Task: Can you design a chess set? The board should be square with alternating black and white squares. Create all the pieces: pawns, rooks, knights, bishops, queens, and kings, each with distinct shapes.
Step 1643:
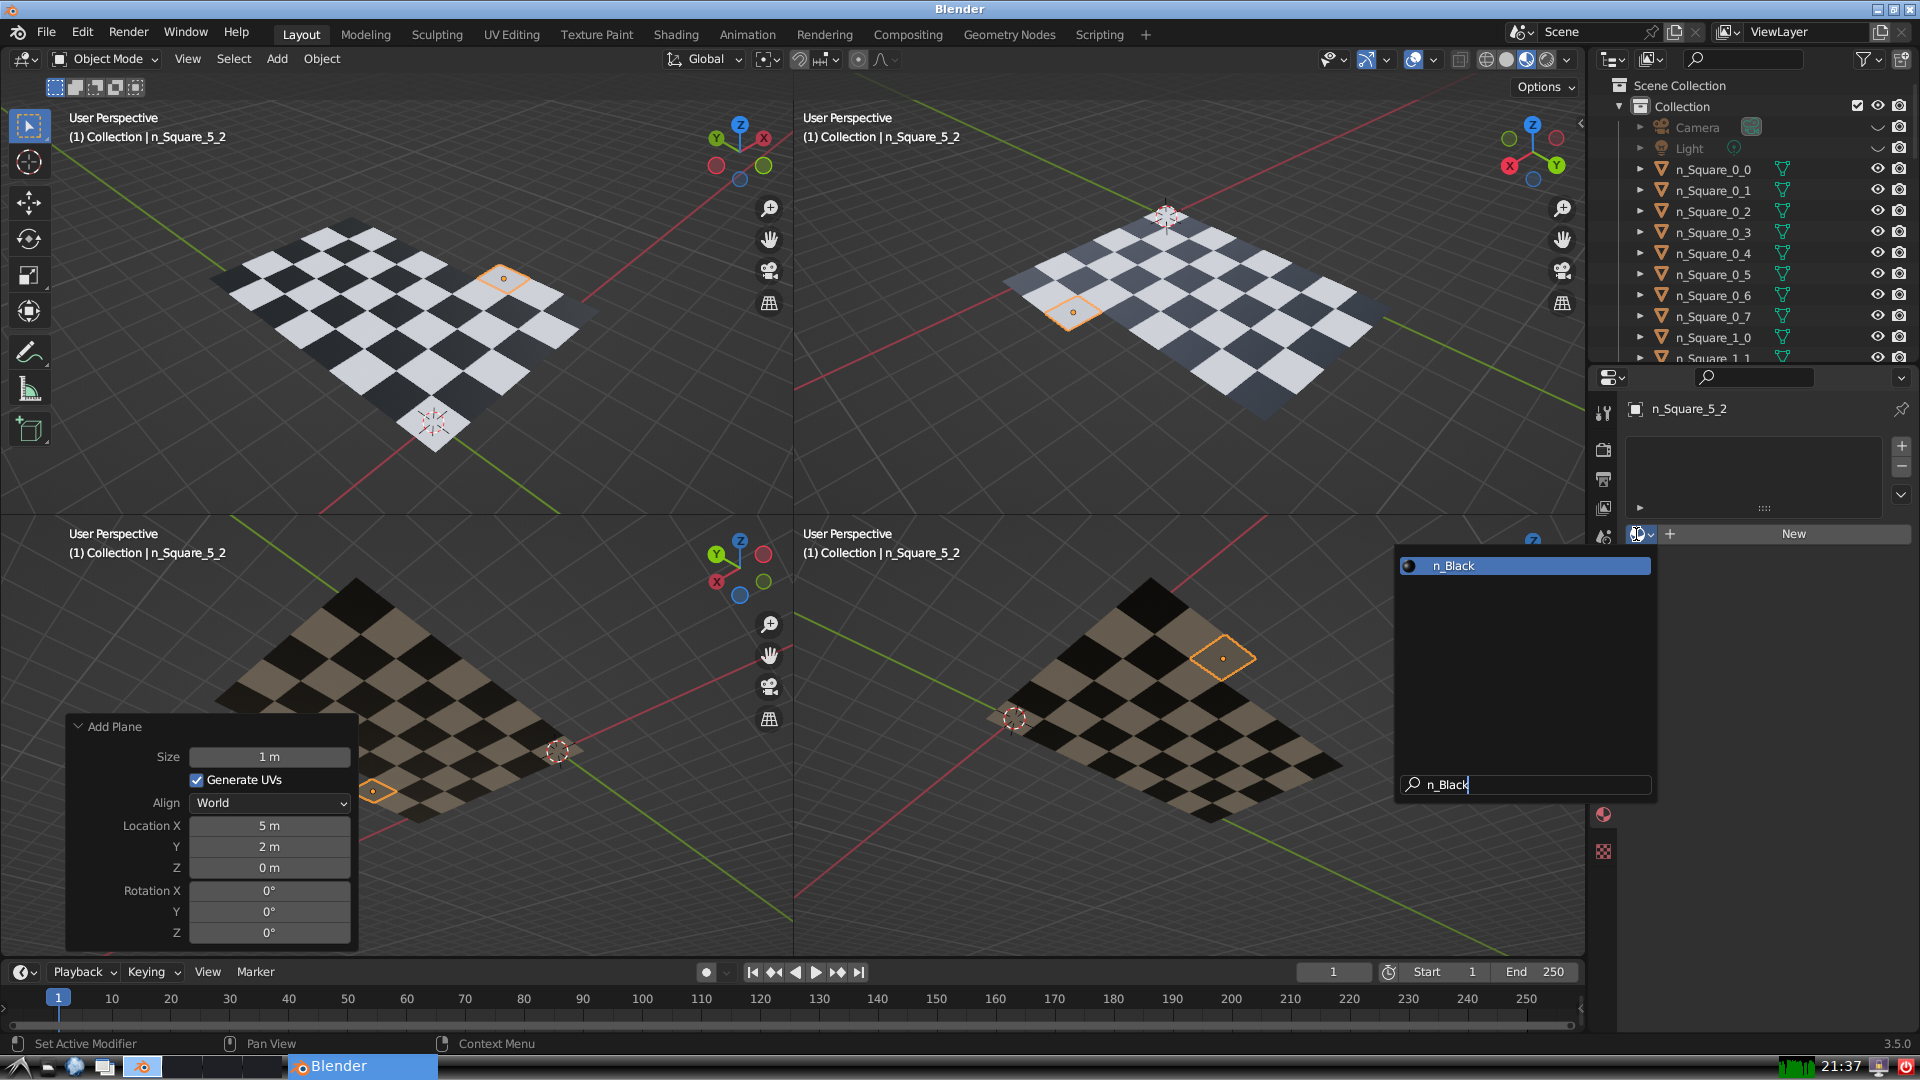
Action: {"key_press": ['Return']}